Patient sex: M
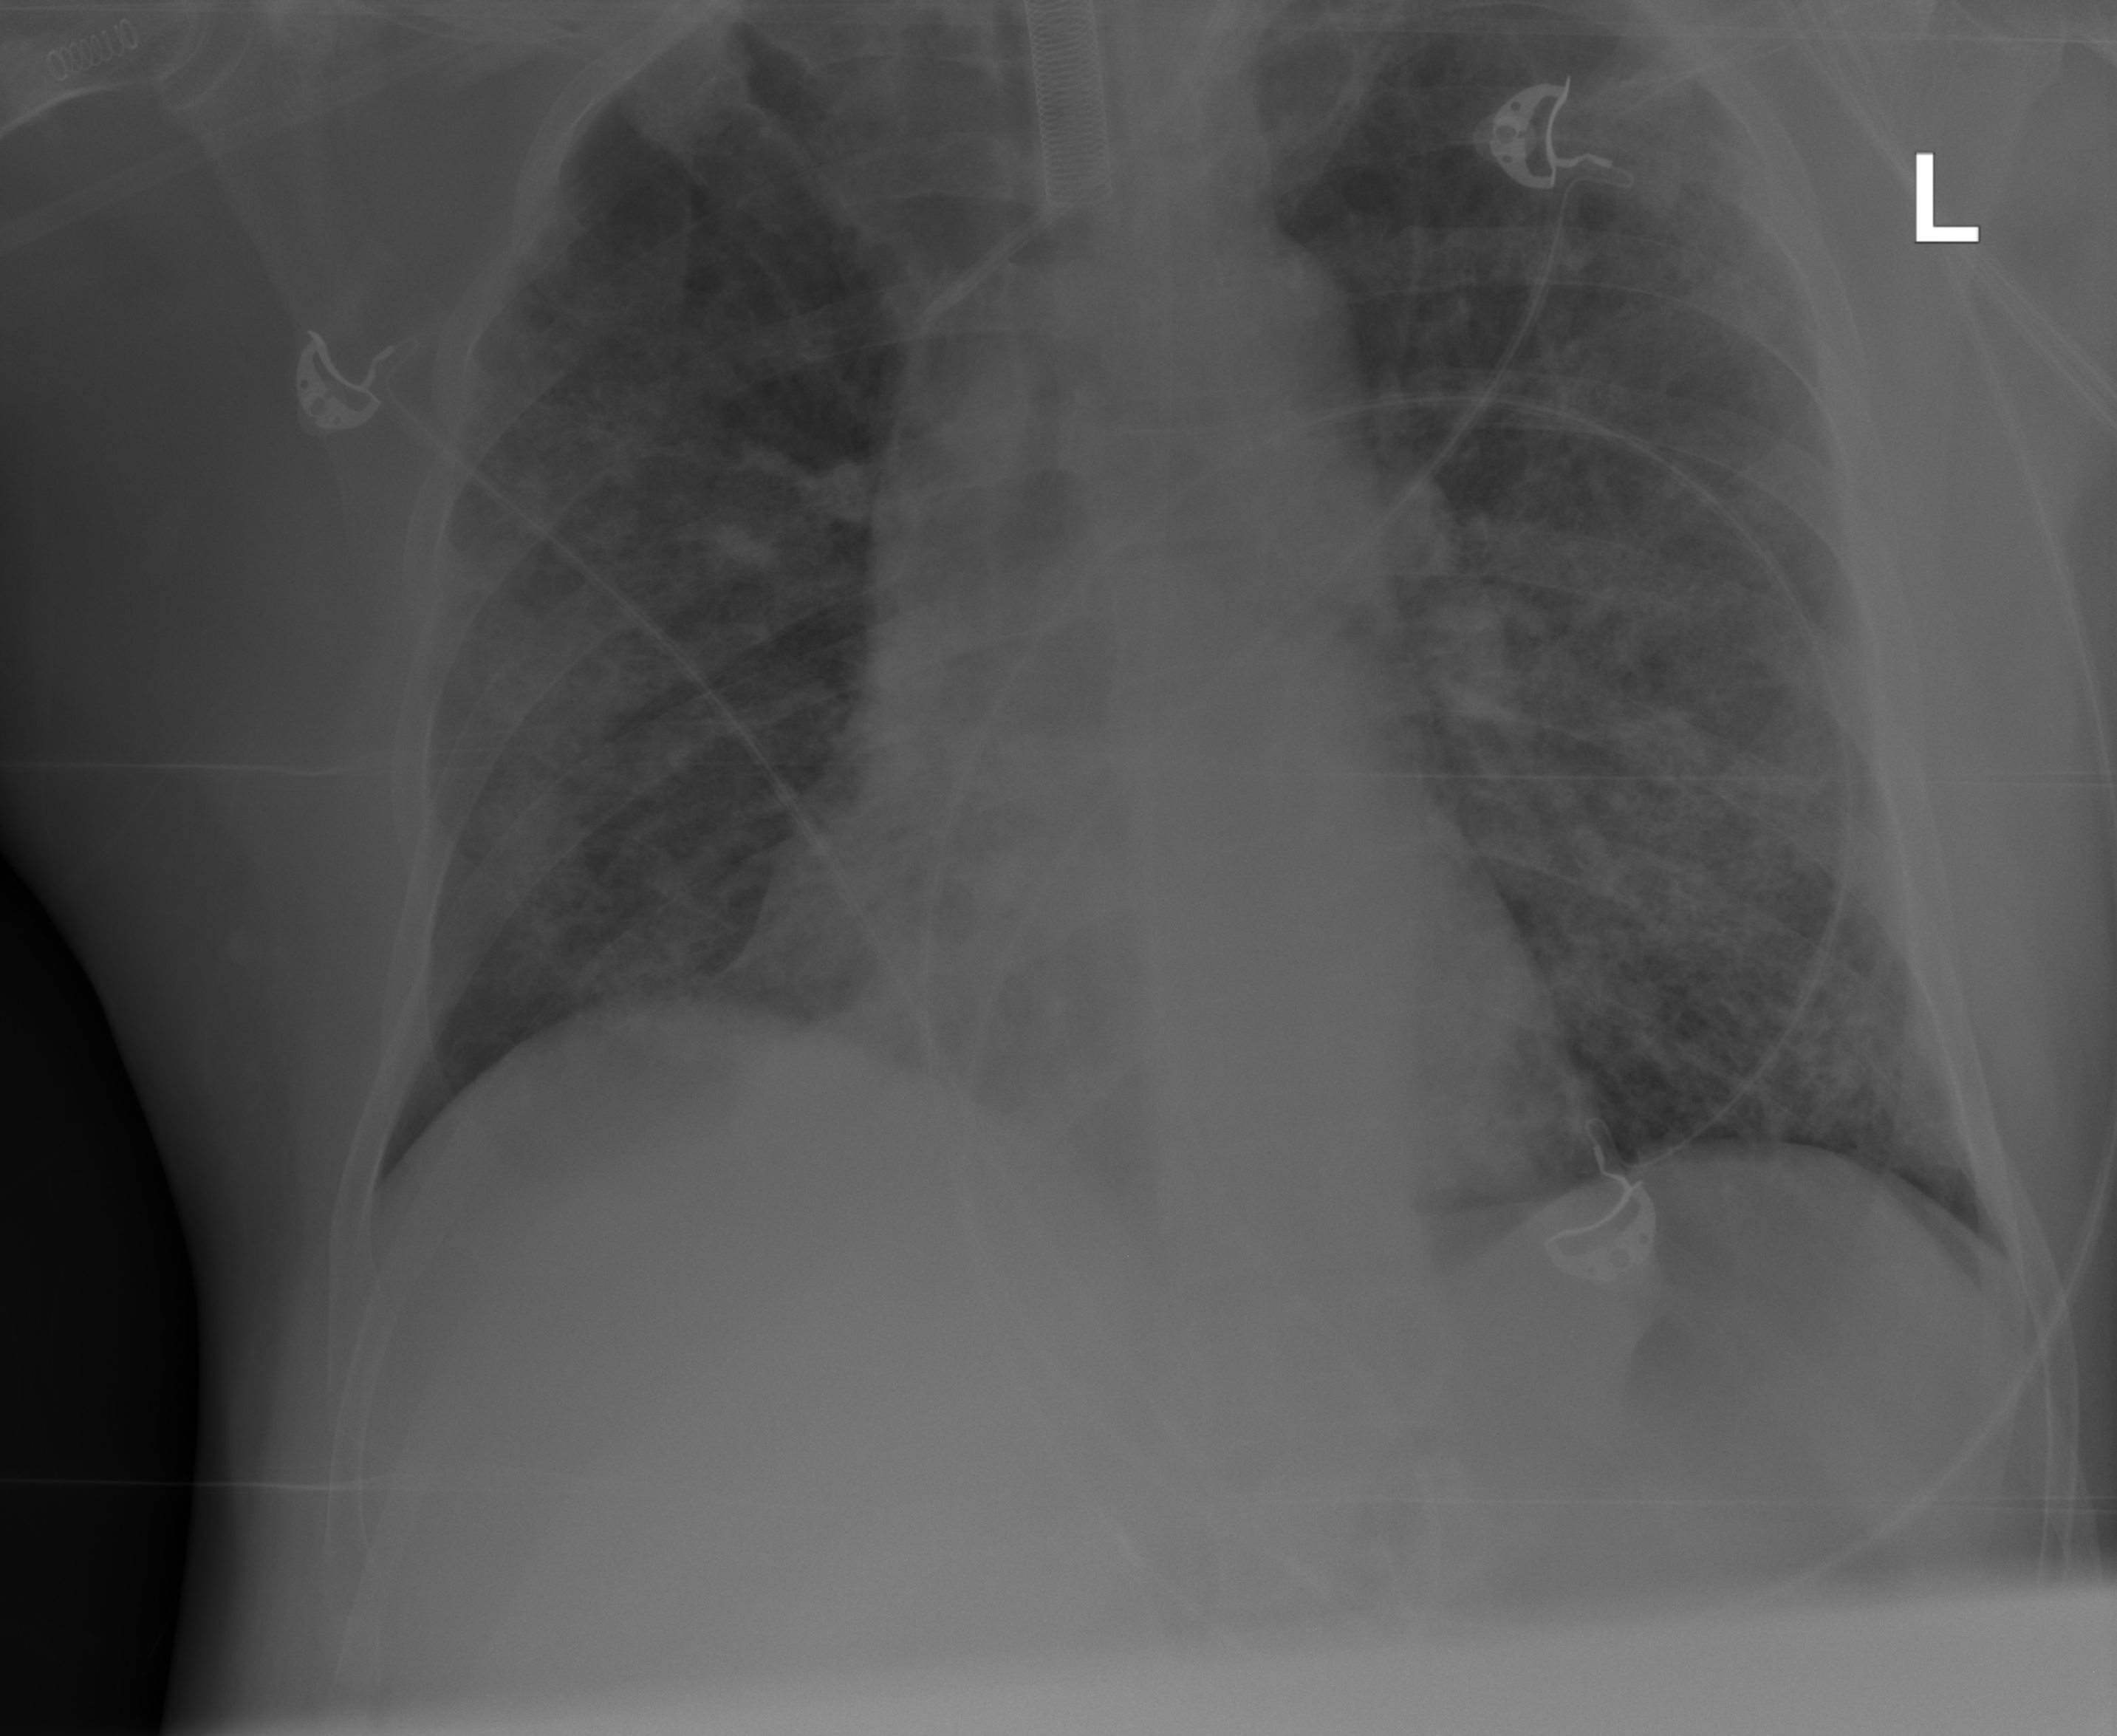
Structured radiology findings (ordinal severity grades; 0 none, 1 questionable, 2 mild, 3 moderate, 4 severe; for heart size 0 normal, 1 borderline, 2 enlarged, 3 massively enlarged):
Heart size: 0
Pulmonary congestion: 0
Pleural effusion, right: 0
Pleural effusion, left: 0
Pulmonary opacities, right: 3
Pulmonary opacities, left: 3
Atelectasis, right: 3
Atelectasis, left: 3